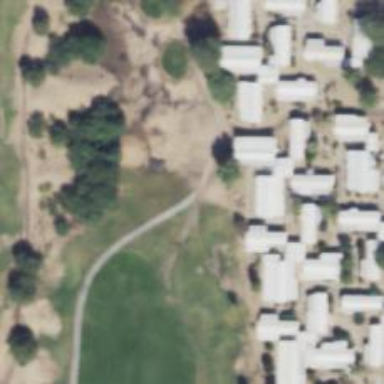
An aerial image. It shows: Footway that resembles golf path.